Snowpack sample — Loveland Pass, Silver Plume, Colorado, USA (12/14/25, 10:50 AM MST)
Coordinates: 39.664, -105.882
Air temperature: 36 °F
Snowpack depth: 67 cm
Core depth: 10 cm
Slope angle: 6°, slope face: 326°
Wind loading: low
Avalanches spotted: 0
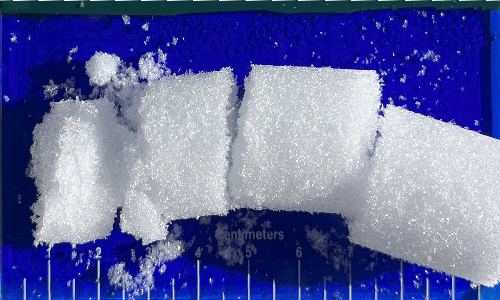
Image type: core
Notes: No avalanches spotted, very late start to the season with minimal snowpack